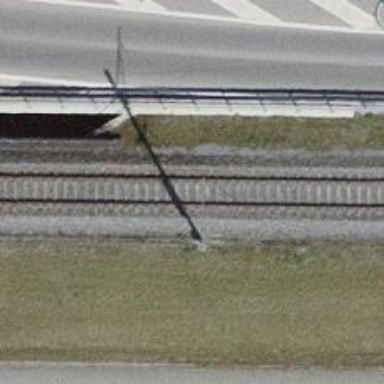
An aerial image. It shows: Single-track railway bridge with electrified contact line.